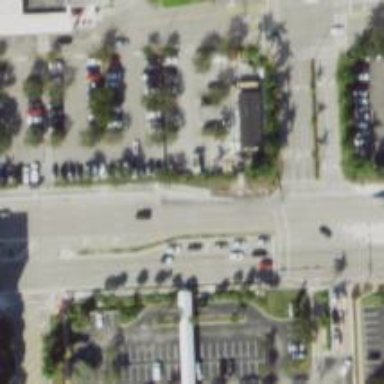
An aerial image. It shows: Primary highway with separate asphalt sidewalk.